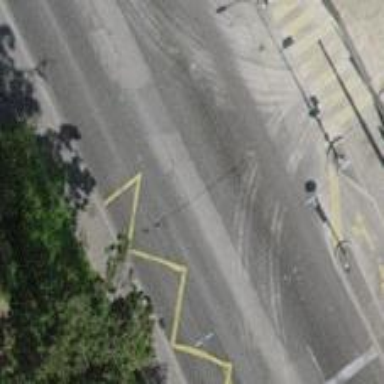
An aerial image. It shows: Road with traffic signals.